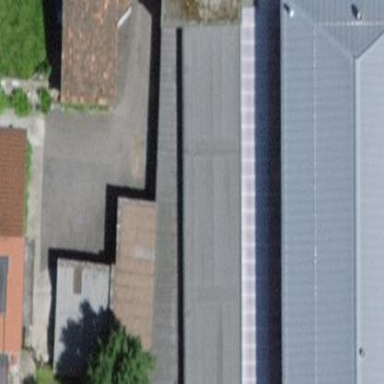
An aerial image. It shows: Warehouse.